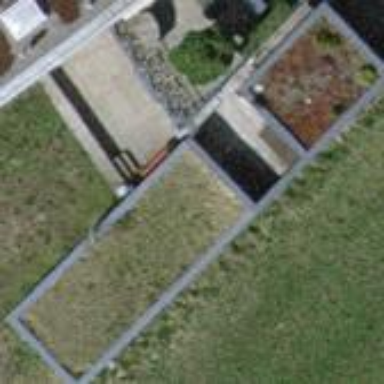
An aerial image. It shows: Group of garages.